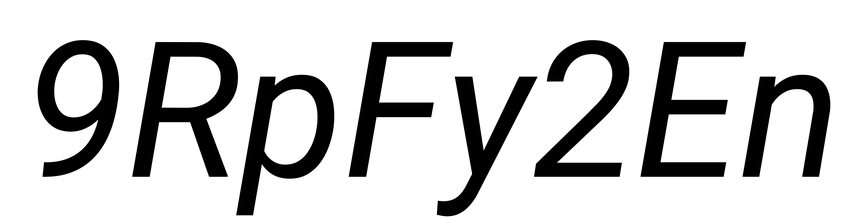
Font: Roboto-Italic_Italic